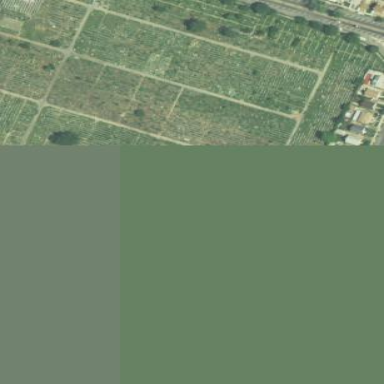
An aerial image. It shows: Sector in the cemetery.